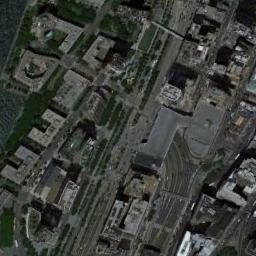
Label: commercial_area